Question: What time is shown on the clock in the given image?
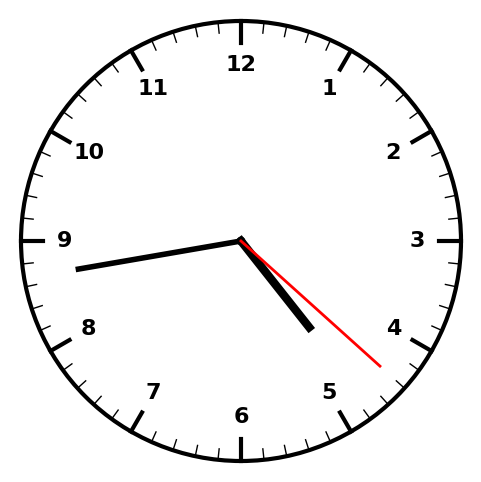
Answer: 04:43:22